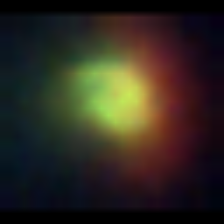
Taxon: NanoPlankton
Group: Other